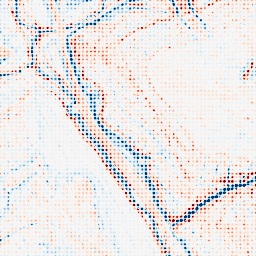
Category: edge_preserving
Decomposition family: anisotropic_diffusion
Decomposition parameters: iterations: 20
kappa: 30
gamma: 0.2
Upsampling method: sinc_hamming
Upsampling parameters: scale: 8
kernel_size: 4
Upsampling scale: 8